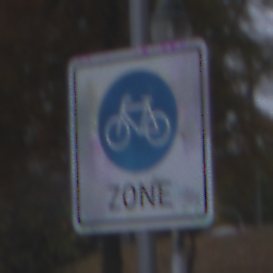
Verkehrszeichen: BeginnFahrradzone
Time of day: MorningAfternoon
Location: Outdoor (Urban)
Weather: Overcast
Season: NotSpecified
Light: Natural